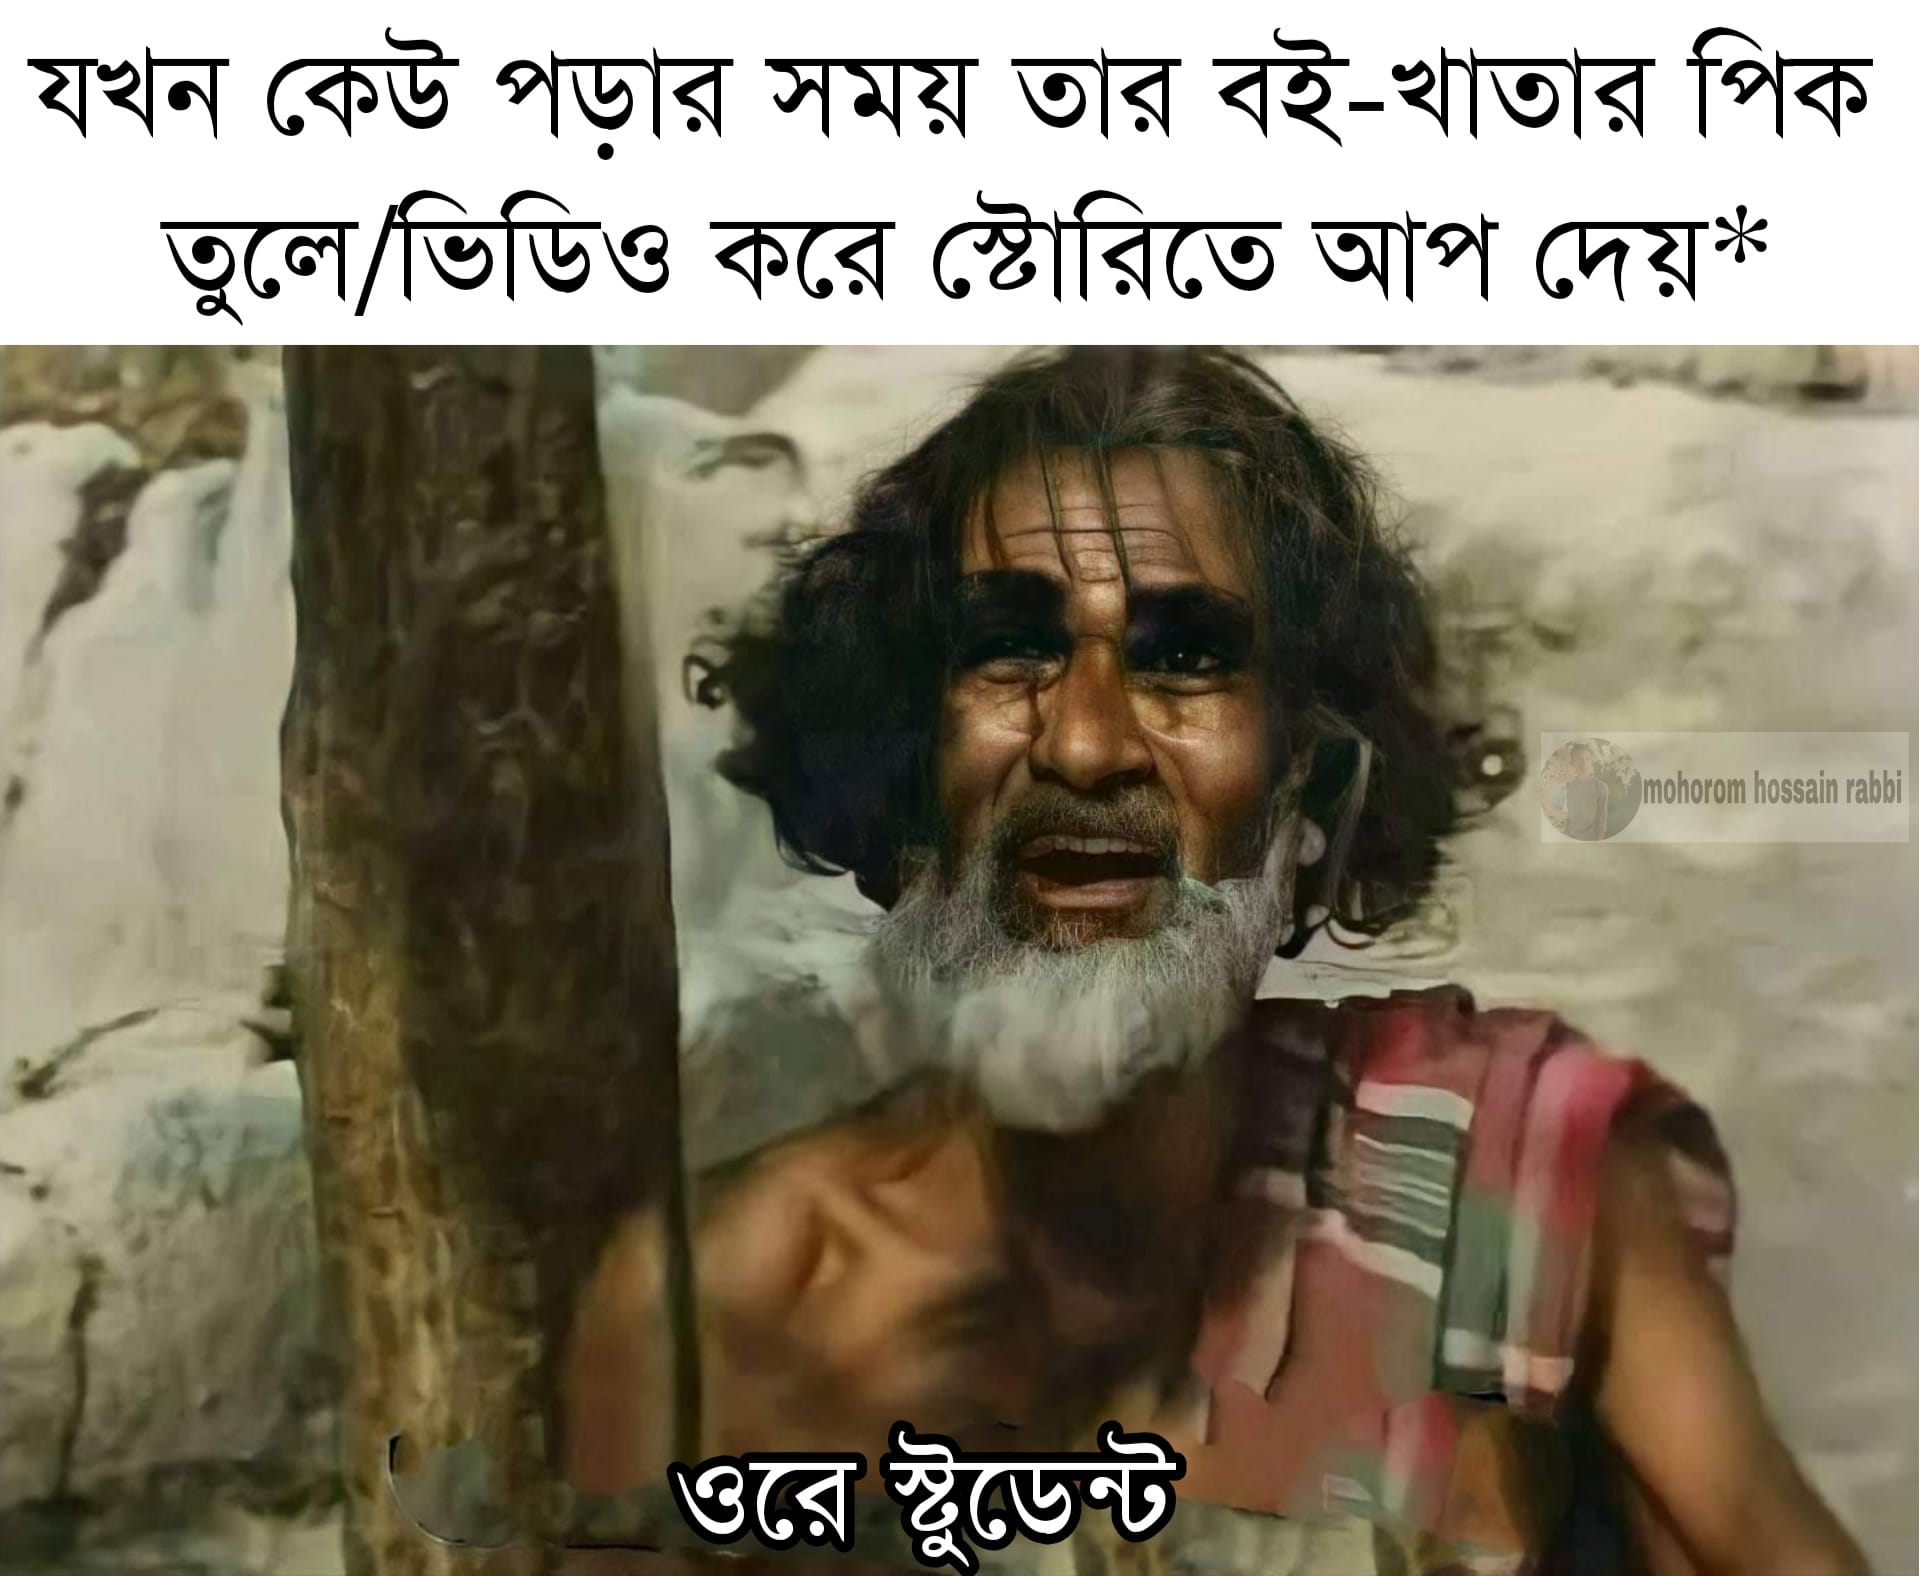
Caption: যখন  কেউ পড়ার সময় তার বই খাতার পিক তুলে / ভিডিও করে স্টোরিতে আপ দেয়*   ওরে স্টুডেন্ট
Label: non-hate